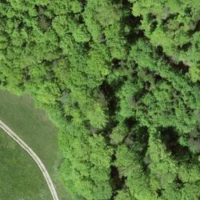
EUNIS habitat code: 41
Species observed at this site:
Cephalanthera longifolia